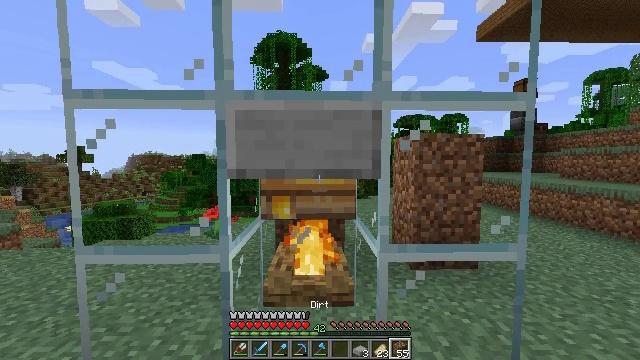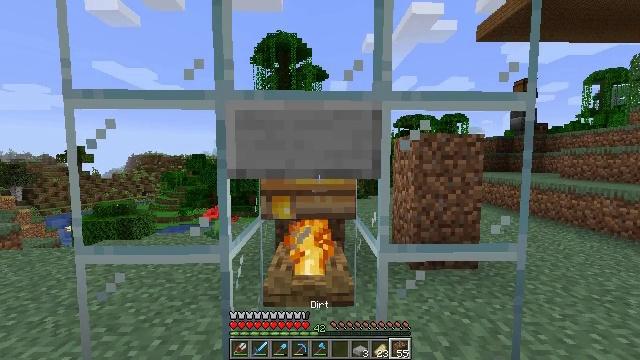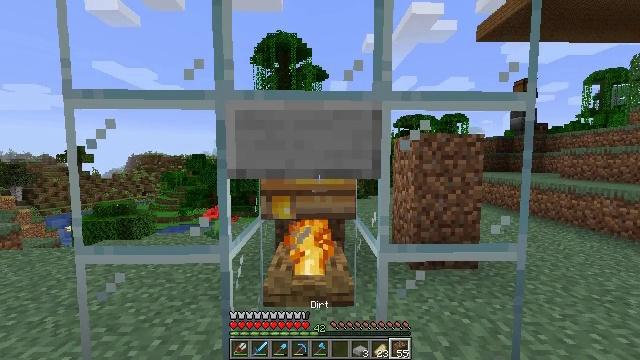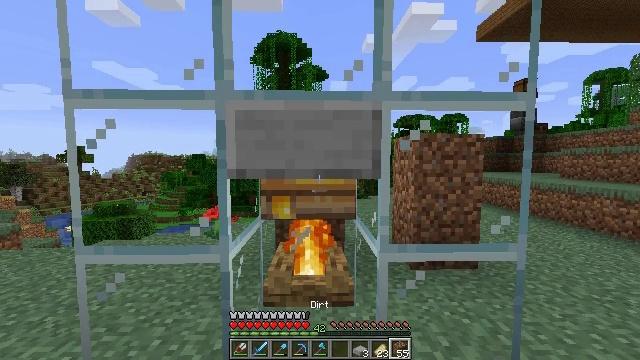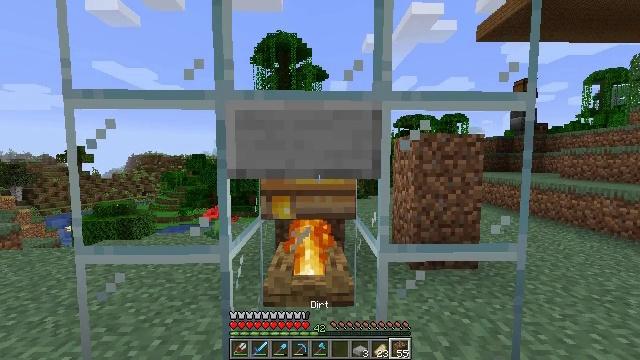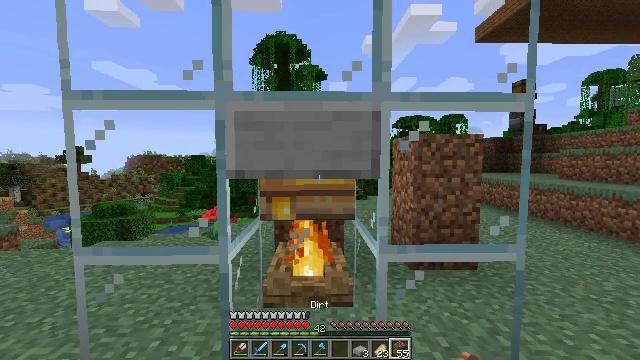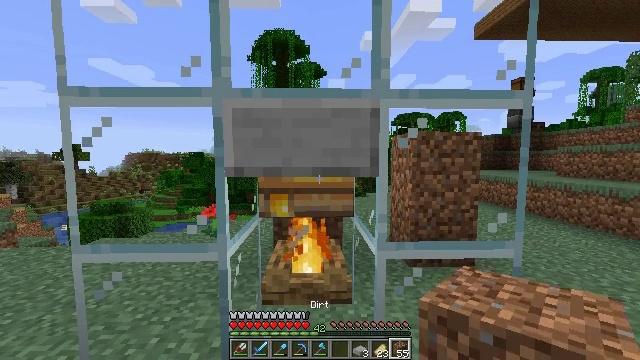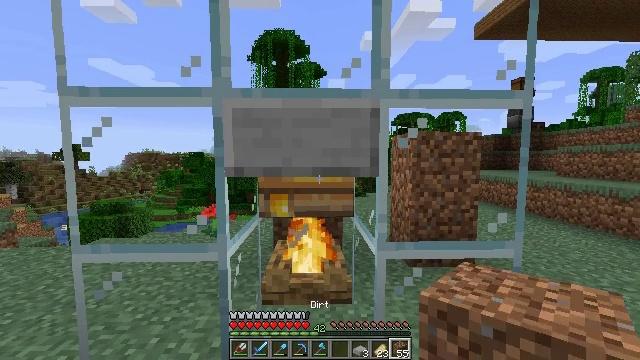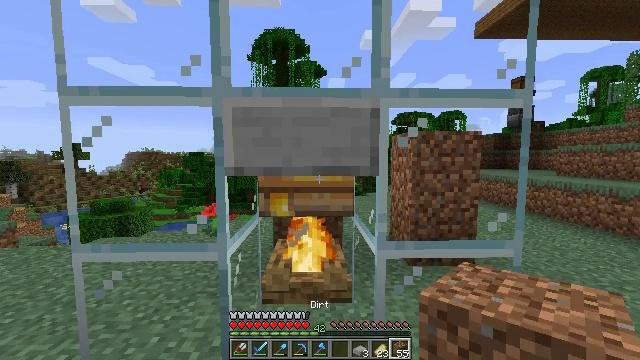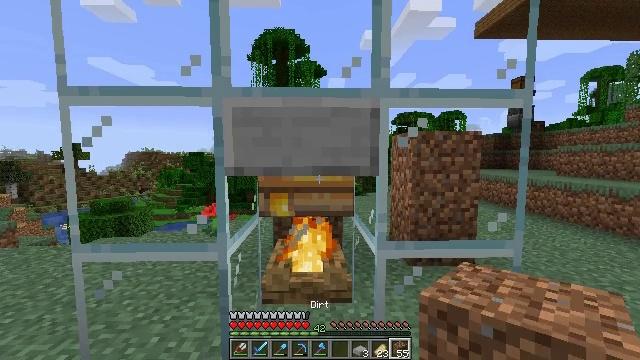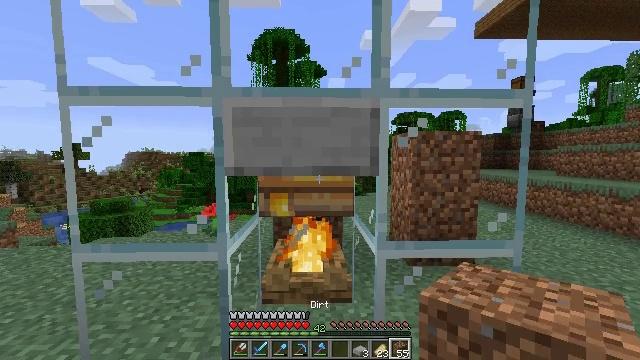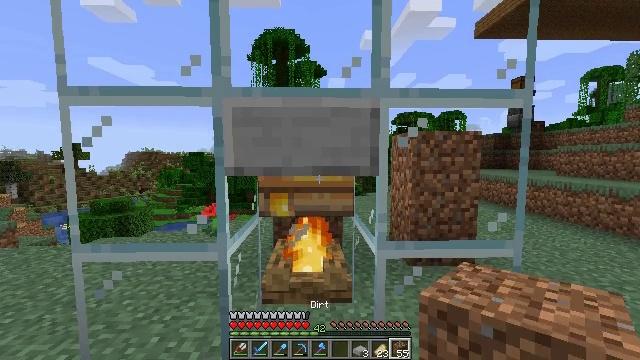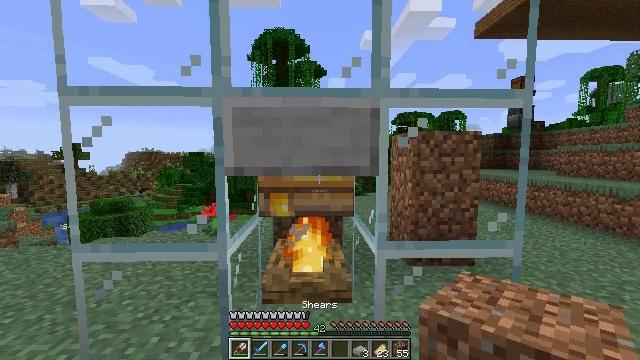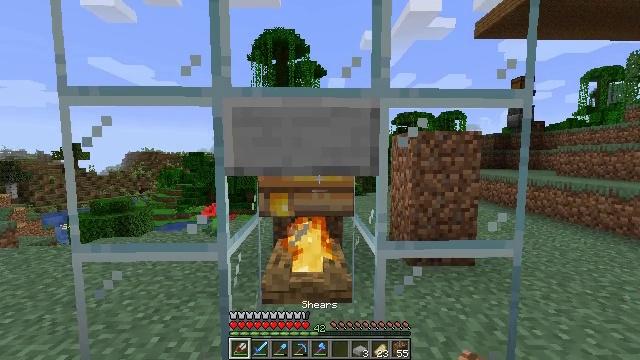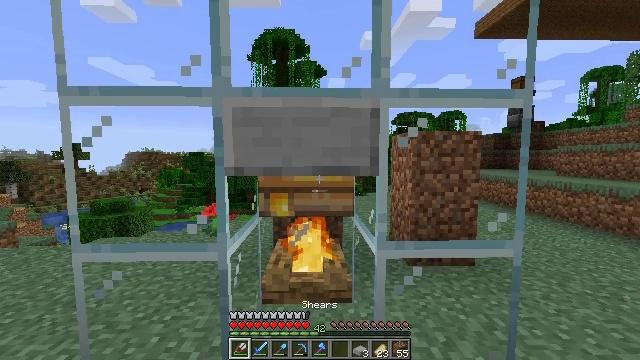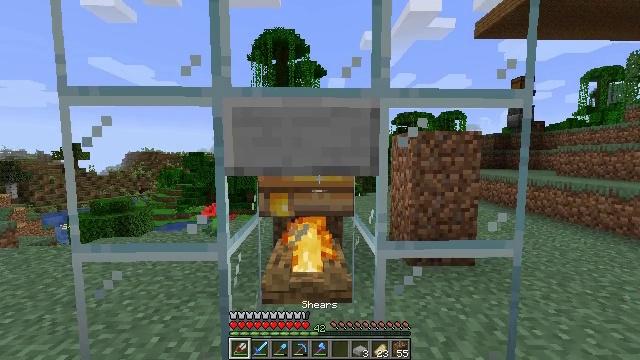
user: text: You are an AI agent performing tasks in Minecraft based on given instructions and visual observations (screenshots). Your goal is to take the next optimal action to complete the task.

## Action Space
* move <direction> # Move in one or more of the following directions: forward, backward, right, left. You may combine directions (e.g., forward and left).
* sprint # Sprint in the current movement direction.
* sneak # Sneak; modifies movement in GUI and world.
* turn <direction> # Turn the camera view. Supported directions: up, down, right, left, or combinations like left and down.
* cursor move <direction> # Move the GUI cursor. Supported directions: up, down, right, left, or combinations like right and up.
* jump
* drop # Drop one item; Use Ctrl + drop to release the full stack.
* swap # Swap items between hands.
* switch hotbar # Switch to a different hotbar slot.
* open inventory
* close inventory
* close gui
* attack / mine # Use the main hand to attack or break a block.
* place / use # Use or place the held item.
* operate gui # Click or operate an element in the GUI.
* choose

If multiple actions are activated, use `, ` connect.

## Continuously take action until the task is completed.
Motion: motion action
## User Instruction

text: Break the bee nest from a tree.
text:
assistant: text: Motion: no_op
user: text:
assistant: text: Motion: no_op
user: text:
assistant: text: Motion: no_op
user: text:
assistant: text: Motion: no_op
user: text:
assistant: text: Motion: no_op
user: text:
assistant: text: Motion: no_op
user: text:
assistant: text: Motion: no_op
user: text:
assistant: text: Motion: no_op
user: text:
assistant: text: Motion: no_op
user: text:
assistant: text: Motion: no_op
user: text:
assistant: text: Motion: no_op
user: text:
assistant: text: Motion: no_op
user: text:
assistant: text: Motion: no_op
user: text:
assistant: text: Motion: no_op
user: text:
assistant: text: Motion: no_op
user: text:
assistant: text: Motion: no_op
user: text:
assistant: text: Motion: no_op
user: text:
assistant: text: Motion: no_op
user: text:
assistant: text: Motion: no_op
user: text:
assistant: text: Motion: no_op
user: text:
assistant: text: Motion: no_op
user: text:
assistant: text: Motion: no_op
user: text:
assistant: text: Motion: no_op
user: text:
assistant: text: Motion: no_op
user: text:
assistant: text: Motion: use / place
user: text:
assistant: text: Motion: use / place
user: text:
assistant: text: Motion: use / place
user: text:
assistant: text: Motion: no_op
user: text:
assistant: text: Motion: no_op
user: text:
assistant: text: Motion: no_op